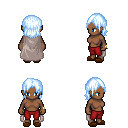
a pixel art fantasy rpg character, female body template, human, dark skin, gray cape, red pants, white cyan long bangs hairstyle, bracelets, brown slippers, four views (front, back, left, right), 2x2 character sprite sheet, small pixel art, hard edges, no anti-aliasing